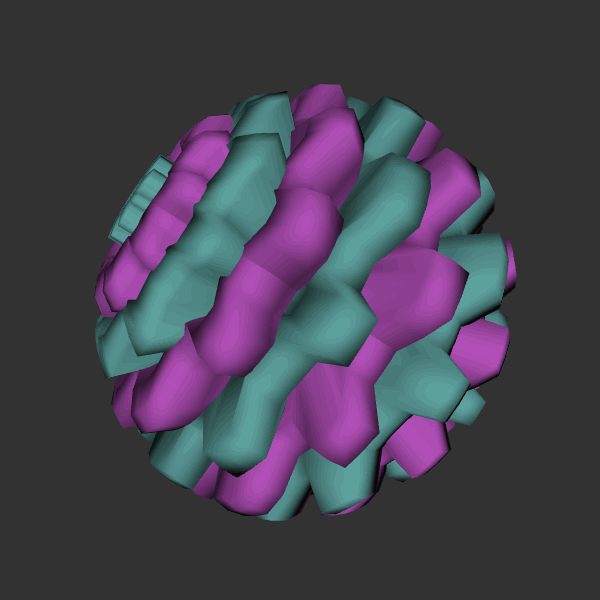
Background: dark